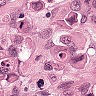
Metastatic tissue present: yes